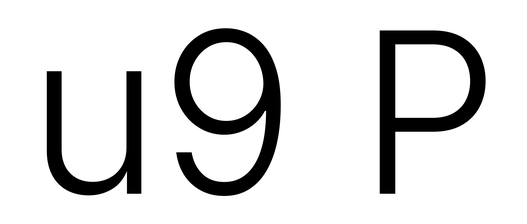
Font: Inter_Light